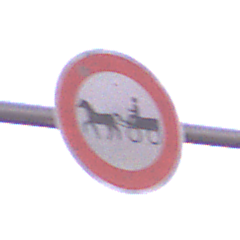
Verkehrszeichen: VerbotGespannfuhrwerke
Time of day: SunriseSunset
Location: Outdoor (Nature)
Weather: PartlyCloudy
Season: NotSpecified
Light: Natural